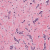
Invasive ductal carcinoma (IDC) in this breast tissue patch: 1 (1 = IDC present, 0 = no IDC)